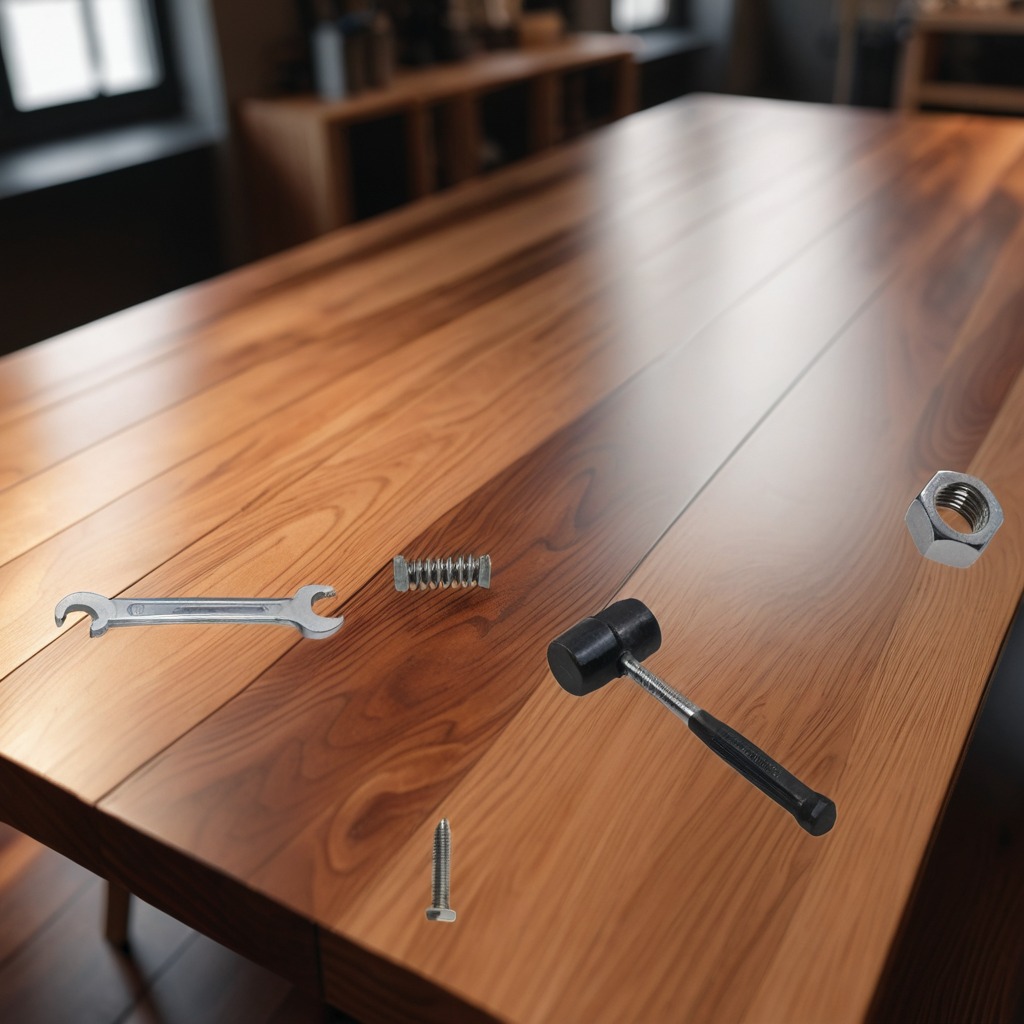
A hammer, a metal machine screw, a coiled metal spring, a metal nut, and a wrench are lying on the wooden table in a carpentry studio.